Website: apple
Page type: billing-address
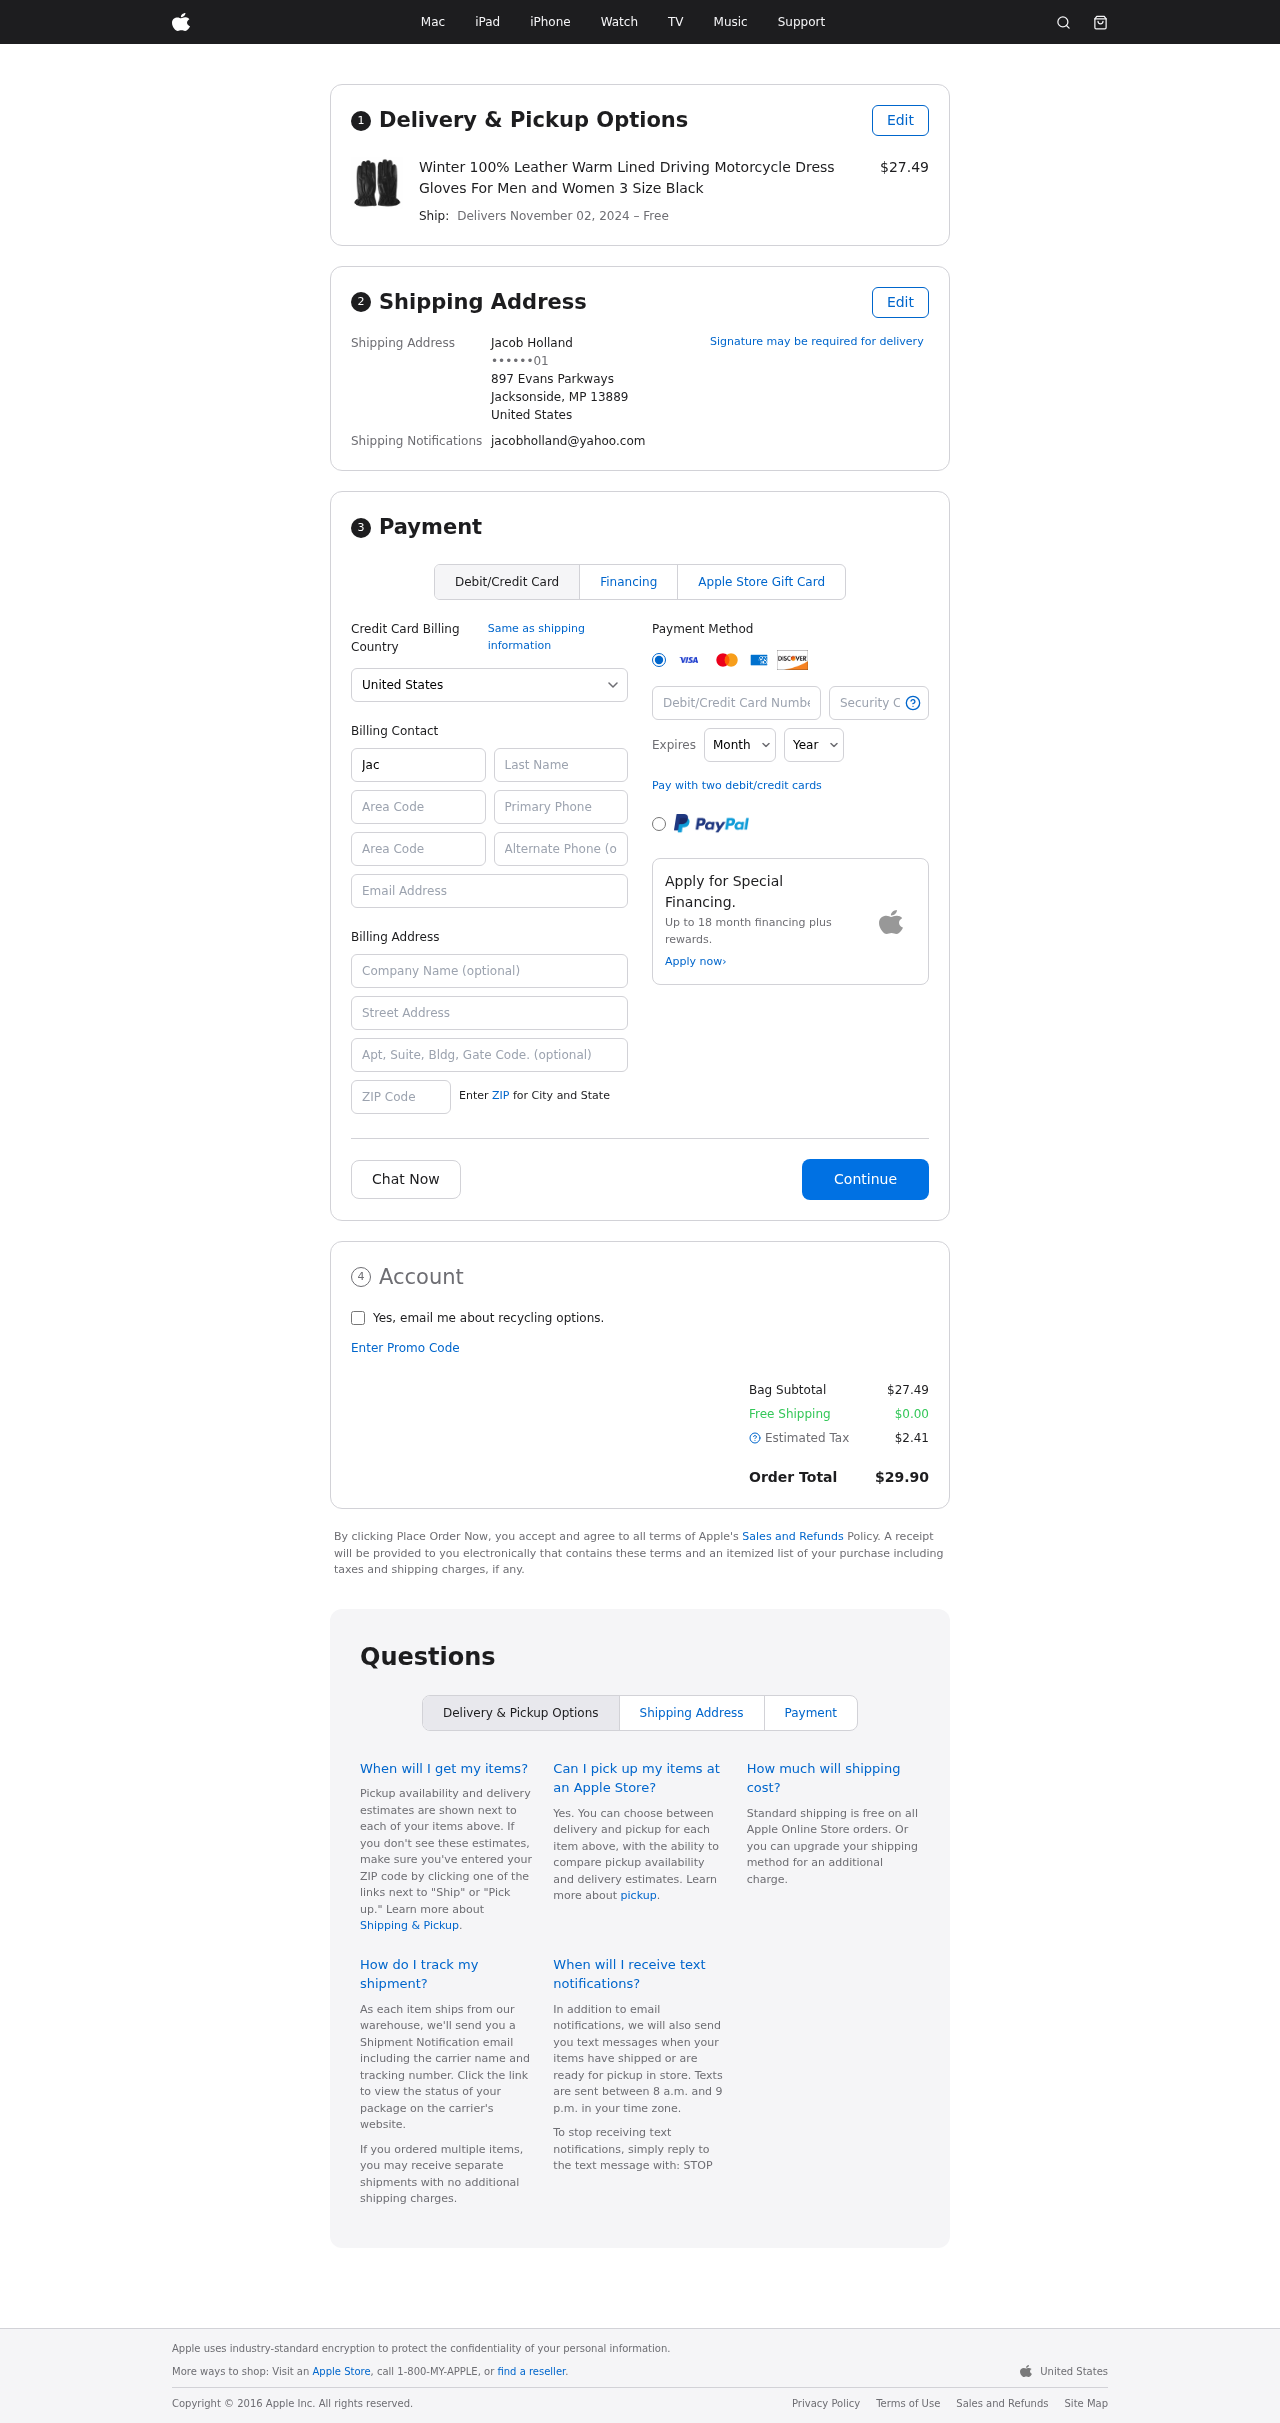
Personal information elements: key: PII_CARD_CVV
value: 065
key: PII_CARD_EXPIRY_MONTH
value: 12
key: PII_CARD_EXPIRY_YEAR
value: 27
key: PII_CARD_NUMBER
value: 2394 1442 4110 7032
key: PII_CITY_STATE_ZIP
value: Jacksonside, MP 13889
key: PII_COUNTRY
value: United States
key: PII_EMAIL
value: jacobholland@yahoo.com
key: PII_FULLNAME
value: Jacob Holland
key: PII_STREET
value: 897 Evans Parkways
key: PII_PHONE_MASKED
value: ••••••01
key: PII_BILLING_FIRSTNAME
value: Jacob
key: PII_BILLING_LASTNAME
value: Holland
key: PII_BILLING_PHONE_AREA
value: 990
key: PII_BILLING_PHONE
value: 9908263101
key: PII_BILLING_PHONE_ALT_AREA
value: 330
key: PII_BILLING_PHONE_ALT
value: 3302258847
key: PII_BILLING_EMAIL
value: jacobholland@yahoo.com
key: PII_BILLING_STREET
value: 897 Evans Parkways
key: PII_BILLING_STREET2
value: Apt. 267
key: PII_BILLING_POSTCODE
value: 13889
Product elements: key: PRODUCT1_NAME
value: Winter 100% Leather Warm Lined Driving Motorcycle Dress Gloves For Men and Women 3 Size Black
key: PRODUCT1_PRICE
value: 27.49
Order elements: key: ORDER_DELIVERY_DATE
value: November 02, 2024
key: ORDER_SUBTOTAL
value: $27.49
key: ORDER_SHIPPING_COST
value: $0.00
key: ORDER_TAX
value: $2.41
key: ORDER_TOTAL
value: $29.90